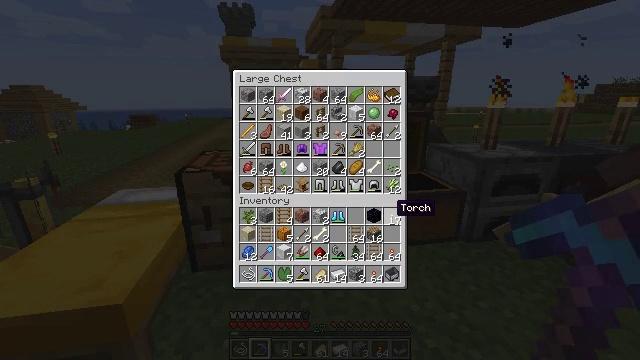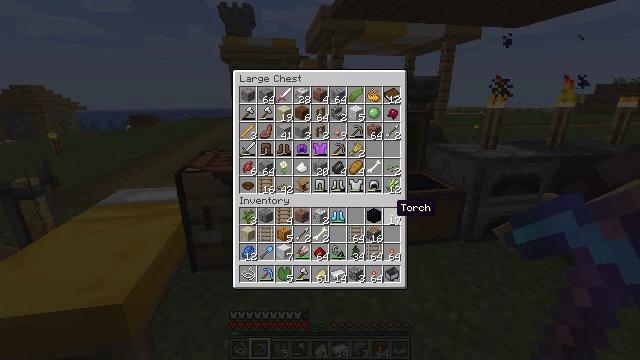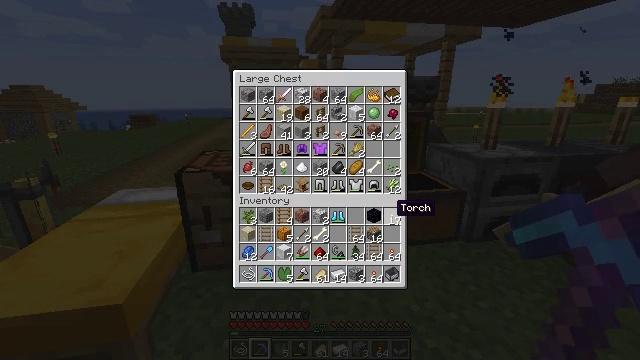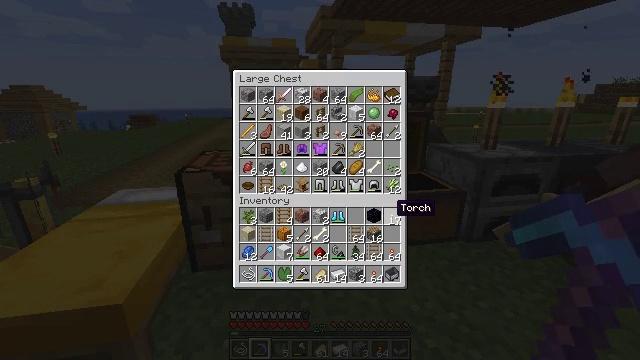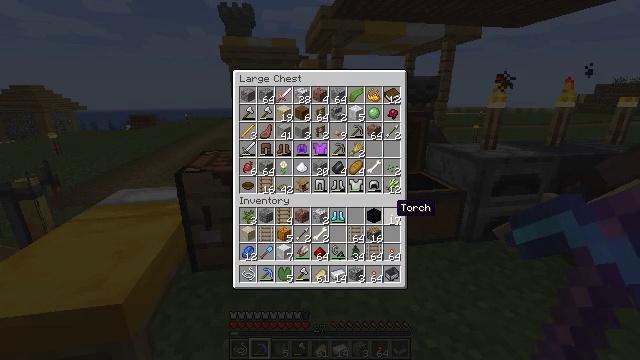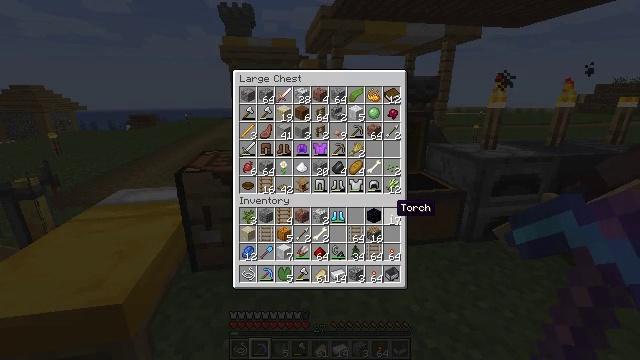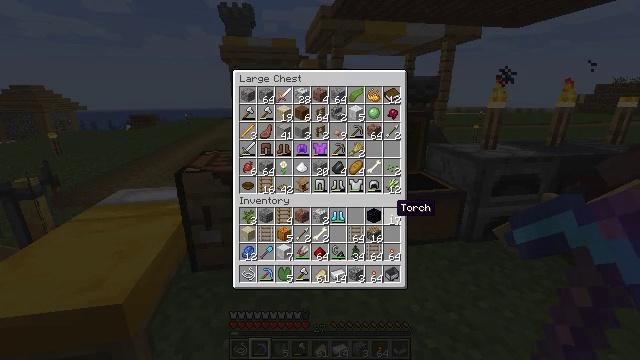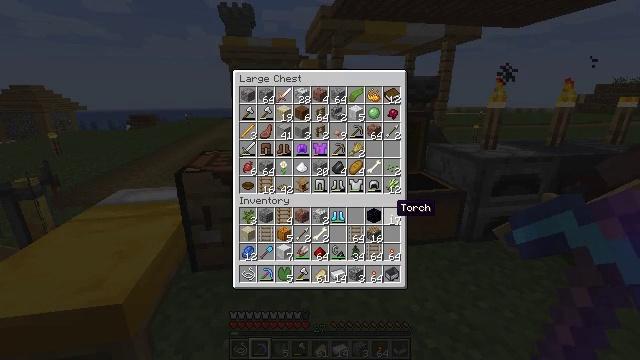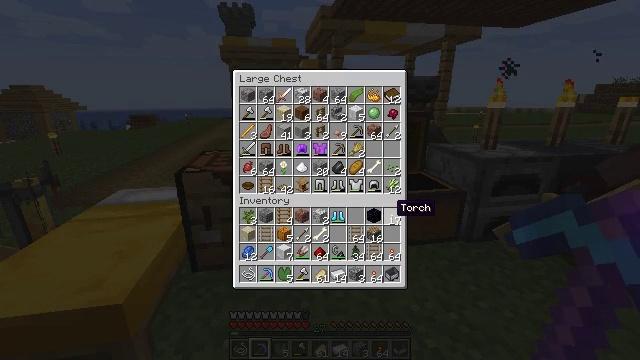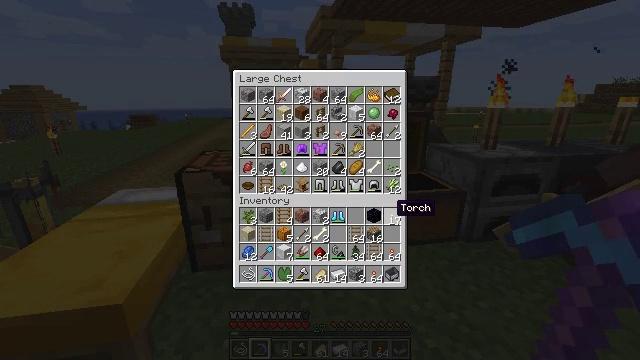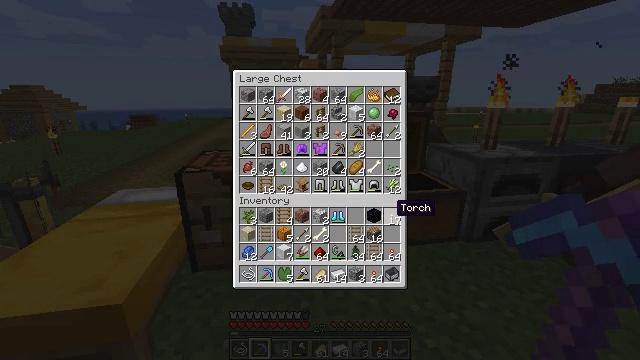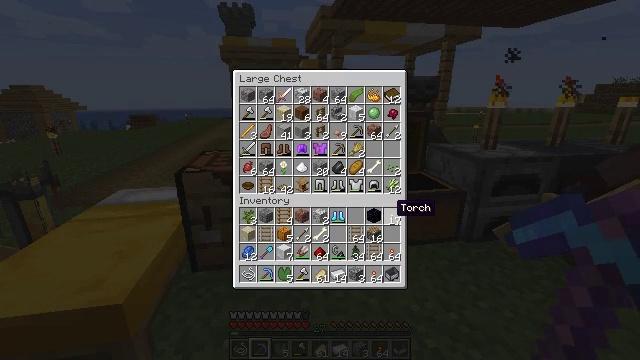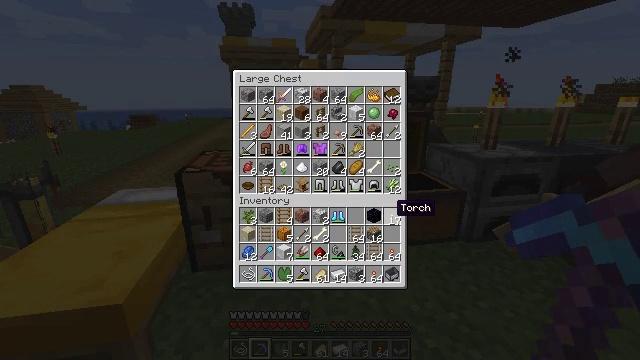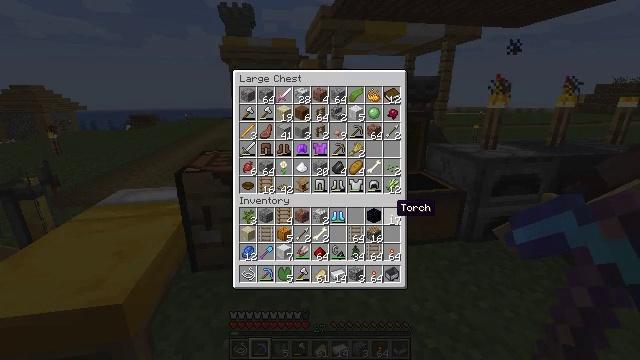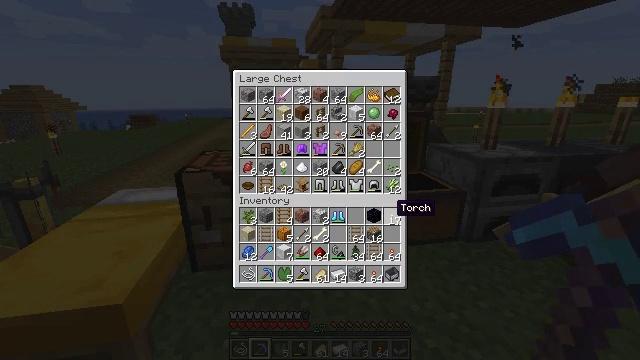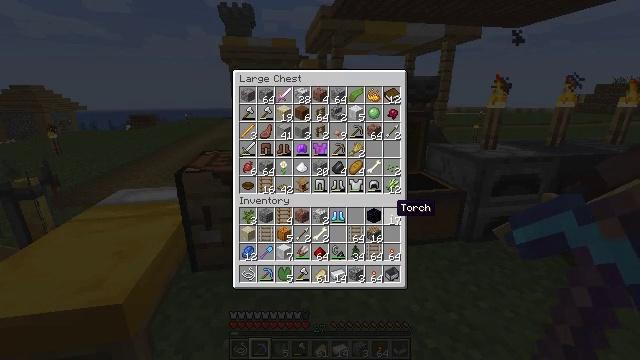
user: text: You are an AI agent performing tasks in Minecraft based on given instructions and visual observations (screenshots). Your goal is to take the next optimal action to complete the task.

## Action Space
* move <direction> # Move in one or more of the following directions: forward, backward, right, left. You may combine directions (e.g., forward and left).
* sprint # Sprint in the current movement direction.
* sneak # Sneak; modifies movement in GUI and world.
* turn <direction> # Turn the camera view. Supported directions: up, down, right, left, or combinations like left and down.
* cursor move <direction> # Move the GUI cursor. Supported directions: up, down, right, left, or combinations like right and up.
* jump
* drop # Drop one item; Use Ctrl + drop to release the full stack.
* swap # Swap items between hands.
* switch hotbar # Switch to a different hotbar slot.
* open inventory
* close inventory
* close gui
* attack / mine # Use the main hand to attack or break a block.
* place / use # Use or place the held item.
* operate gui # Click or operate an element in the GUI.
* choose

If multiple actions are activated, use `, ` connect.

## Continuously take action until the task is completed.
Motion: motion action
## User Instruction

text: Put materials in the crafting grid to create a repeater.
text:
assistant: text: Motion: no_op
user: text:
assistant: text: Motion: no_op
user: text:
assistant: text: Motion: no_op
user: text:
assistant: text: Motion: no_op
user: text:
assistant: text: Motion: no_op
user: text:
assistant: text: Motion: no_op
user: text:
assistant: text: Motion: no_op
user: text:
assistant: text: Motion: no_op
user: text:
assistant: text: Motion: no_op
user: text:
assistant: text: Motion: no_op
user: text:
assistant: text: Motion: no_op
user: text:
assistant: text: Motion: no_op
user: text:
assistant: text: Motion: no_op
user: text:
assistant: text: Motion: no_op
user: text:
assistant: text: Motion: no_op
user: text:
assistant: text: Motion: no_op
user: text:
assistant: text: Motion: no_op
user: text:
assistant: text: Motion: no_op
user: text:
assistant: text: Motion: no_op
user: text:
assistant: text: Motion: no_op
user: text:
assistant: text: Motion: no_op
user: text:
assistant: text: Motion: no_op
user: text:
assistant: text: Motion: no_op
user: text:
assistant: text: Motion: no_op
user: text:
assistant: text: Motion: no_op
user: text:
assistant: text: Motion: no_op
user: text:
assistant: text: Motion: no_op
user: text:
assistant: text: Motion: no_op
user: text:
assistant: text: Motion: no_op
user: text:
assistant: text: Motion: no_op